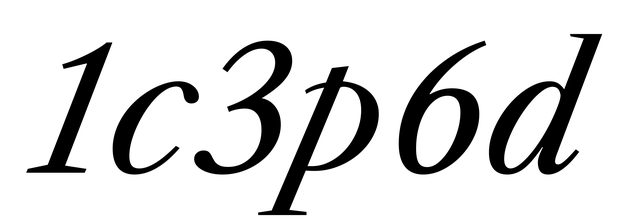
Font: LibreCaslonText-Italic_Italic